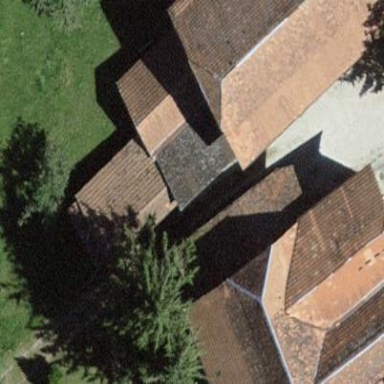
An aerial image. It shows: Sty building.